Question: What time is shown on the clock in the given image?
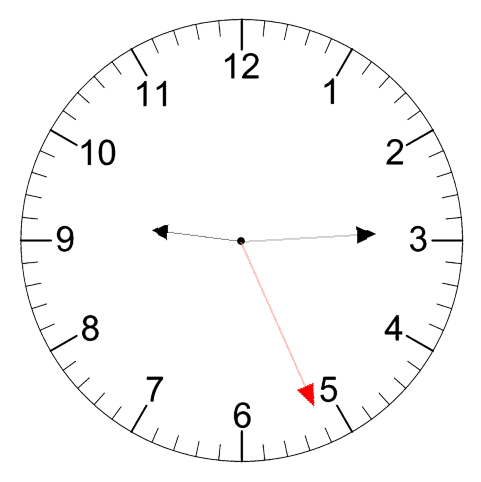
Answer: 09:14:26